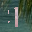
Label: 1